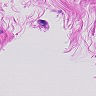
Metastatic tissue present: no